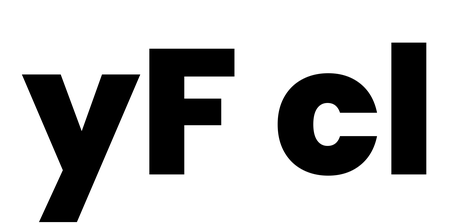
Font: Poppins-ExtraBold